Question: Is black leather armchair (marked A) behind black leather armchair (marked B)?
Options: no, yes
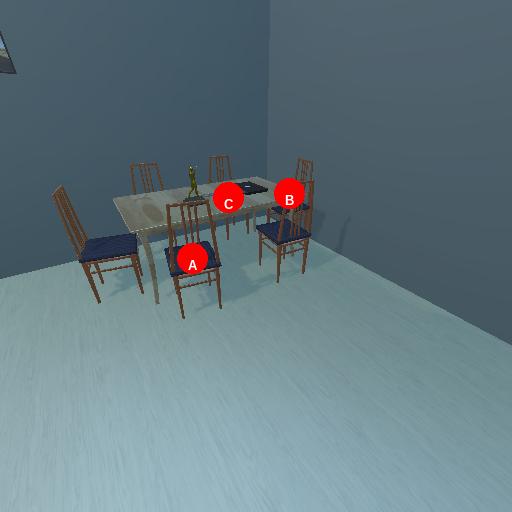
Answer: no